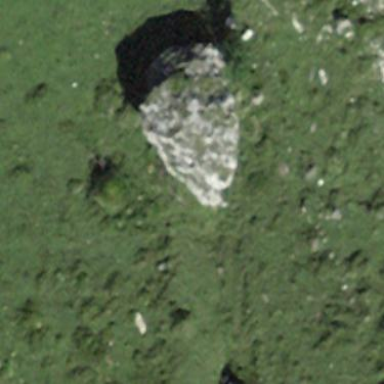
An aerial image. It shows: View of natural rock.